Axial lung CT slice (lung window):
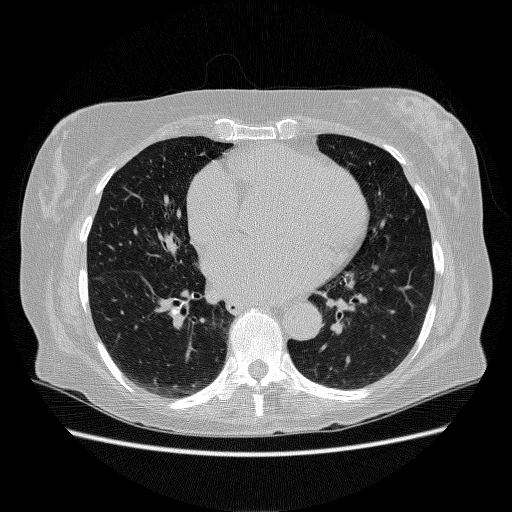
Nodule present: no